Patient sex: M
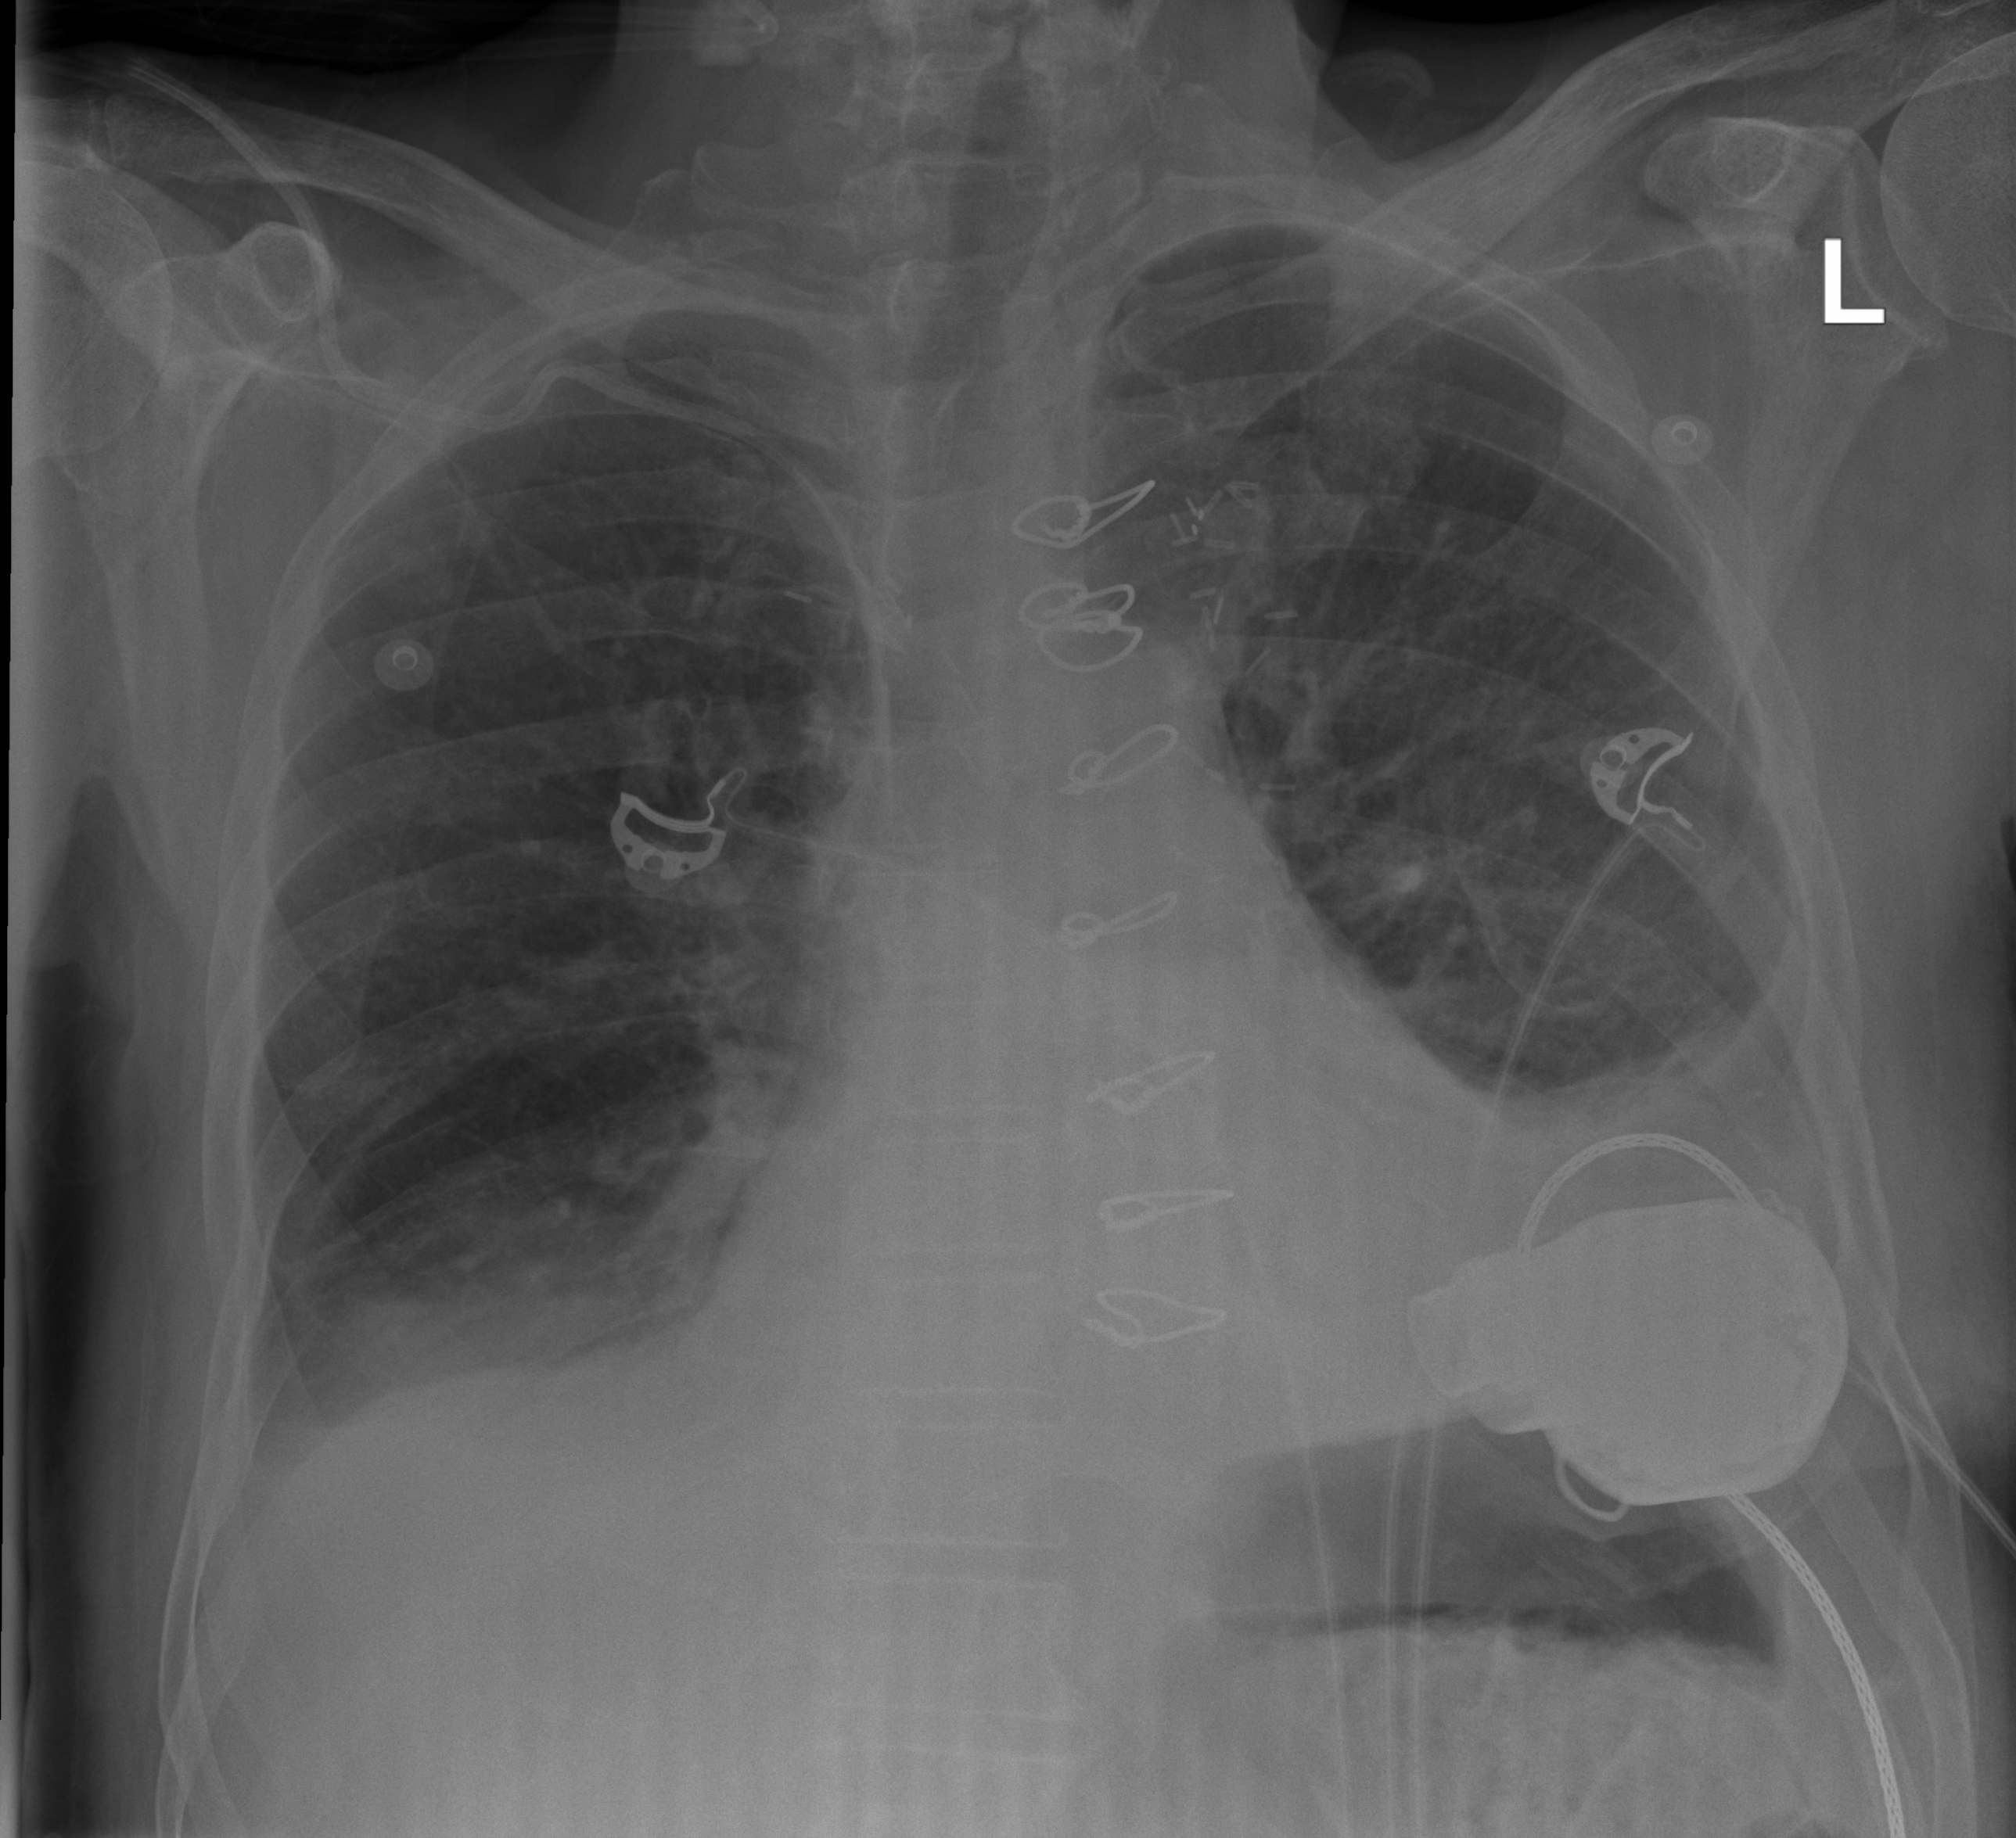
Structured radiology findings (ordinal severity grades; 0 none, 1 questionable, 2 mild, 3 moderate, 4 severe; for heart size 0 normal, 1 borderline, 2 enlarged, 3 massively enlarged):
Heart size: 2
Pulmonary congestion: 2
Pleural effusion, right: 1
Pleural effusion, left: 3
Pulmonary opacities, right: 0
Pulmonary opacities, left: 2
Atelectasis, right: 2
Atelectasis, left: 2